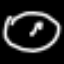
Label: clock